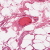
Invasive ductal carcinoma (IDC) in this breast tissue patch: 0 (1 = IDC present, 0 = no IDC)